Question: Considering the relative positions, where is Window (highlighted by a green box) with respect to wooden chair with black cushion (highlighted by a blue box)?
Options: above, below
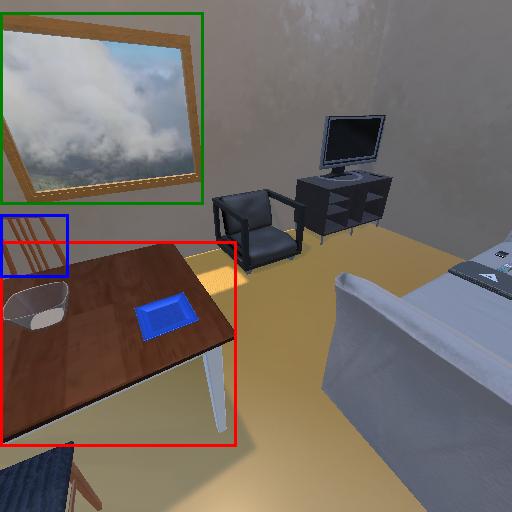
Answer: above